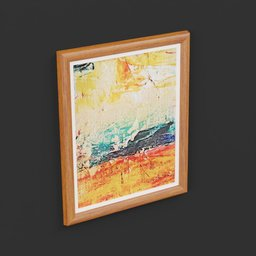
Label: decoration